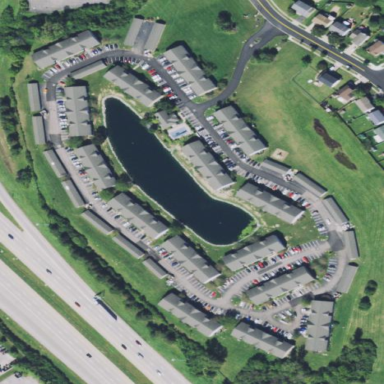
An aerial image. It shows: Residential area with apartments.